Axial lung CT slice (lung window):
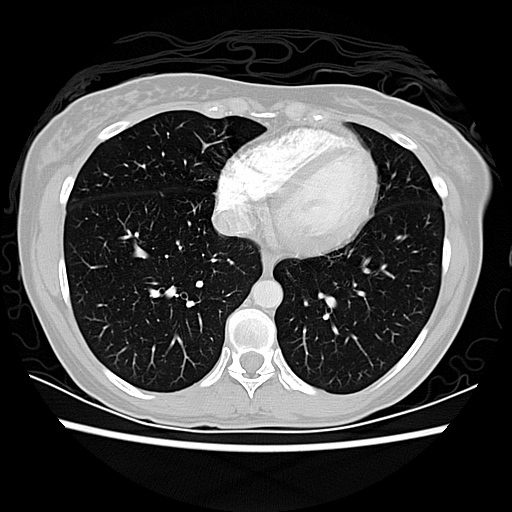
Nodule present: no